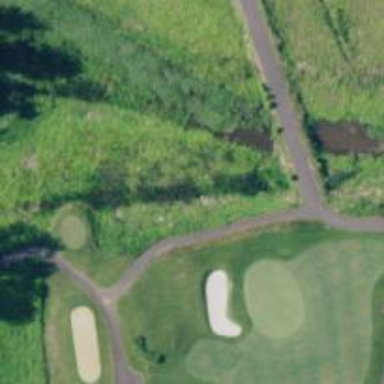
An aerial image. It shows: Footway that resembles golf path.